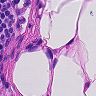
Metastatic tissue present: no